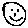
Label: smiley face